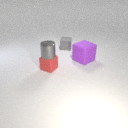
small gray rubber cube to the right of small red rubber cube